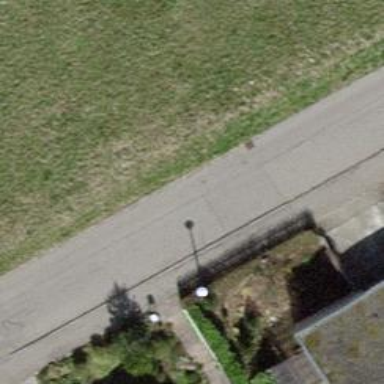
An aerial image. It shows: Residential road.